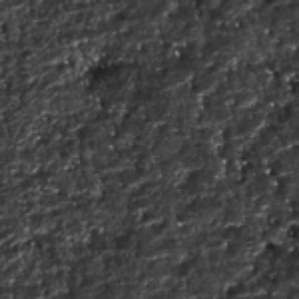
Label: frost